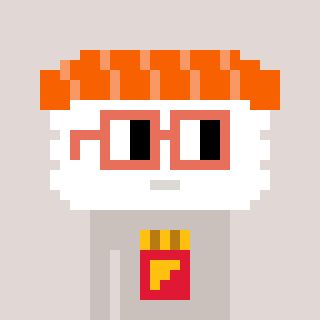
a pixel art character with square orange glasses, a nigiri-shaped head and a foggrey-colored body on a warm background